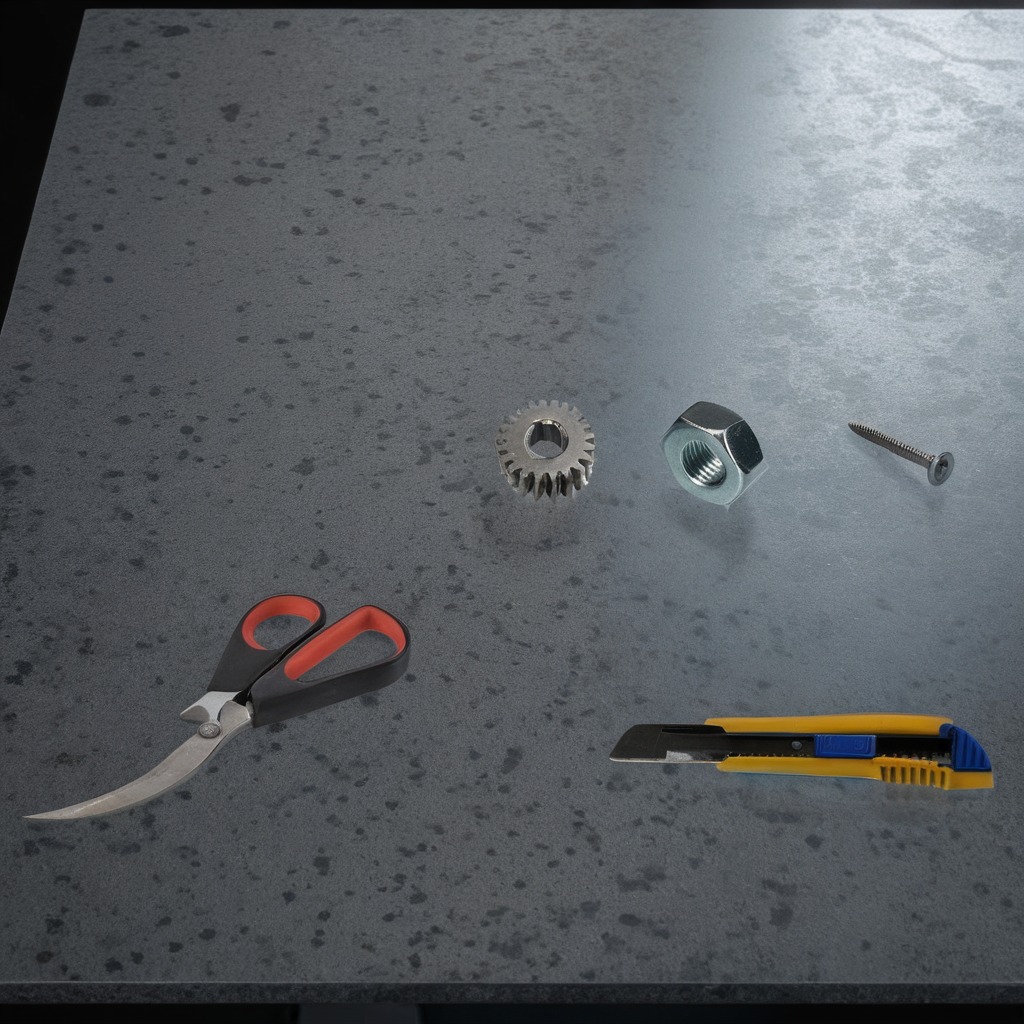
A steel gear with teeth, a utility knife, a metal machine screw, a metal nut, and a pair of scissors are lying on the granite table.